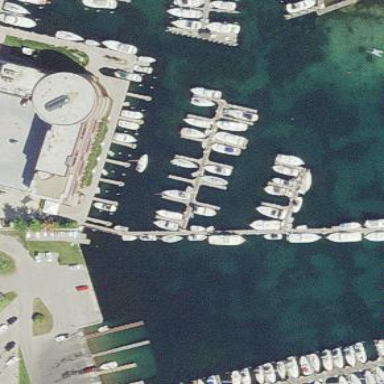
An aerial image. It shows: Marina area for leisure land.